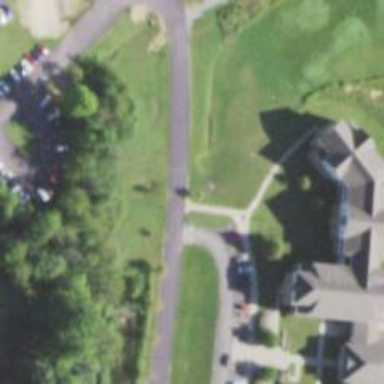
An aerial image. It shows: Disc golf tee area.